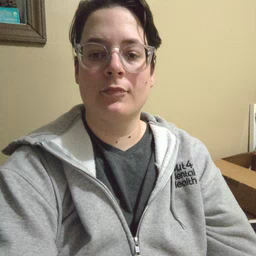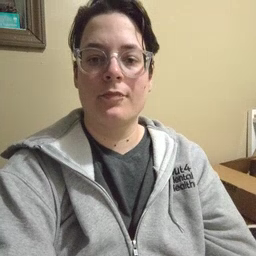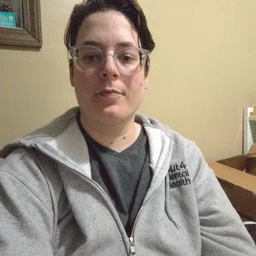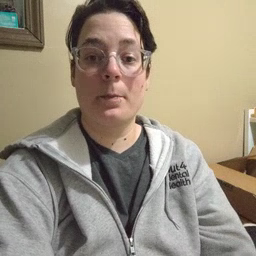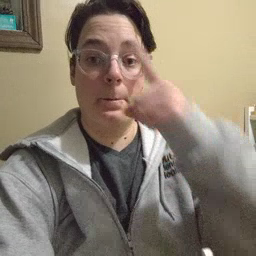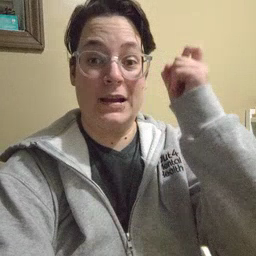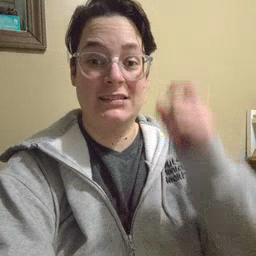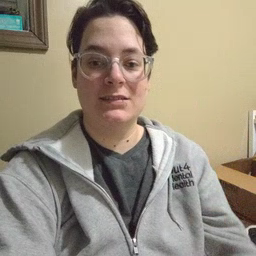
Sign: because